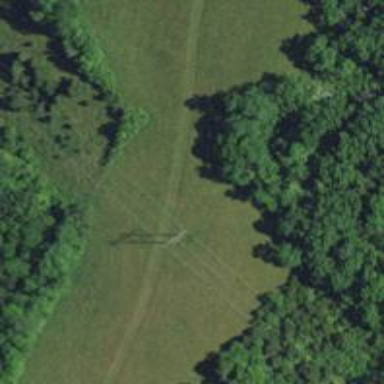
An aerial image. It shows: Power tower.